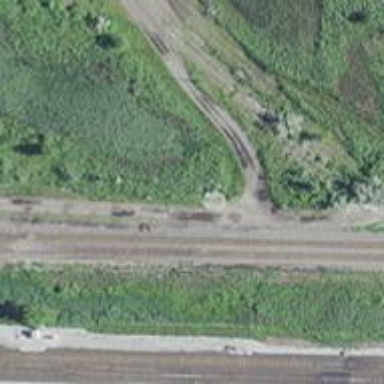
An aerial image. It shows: Railway junction.